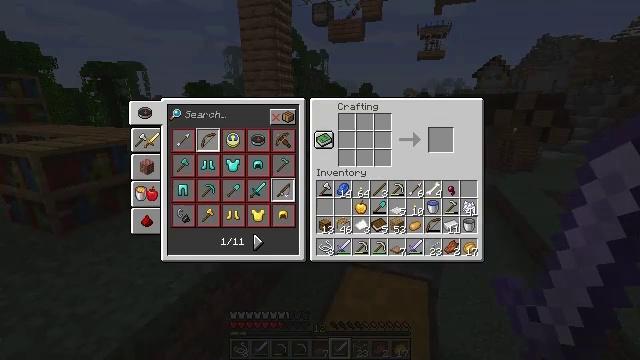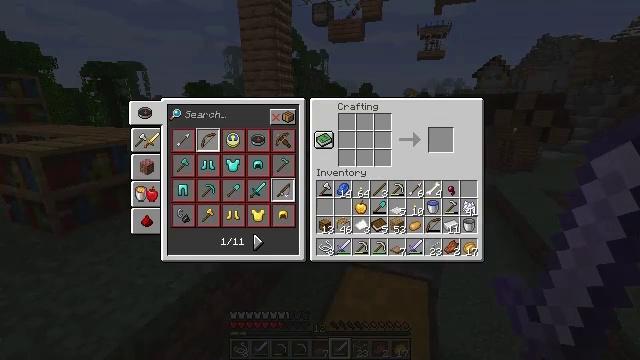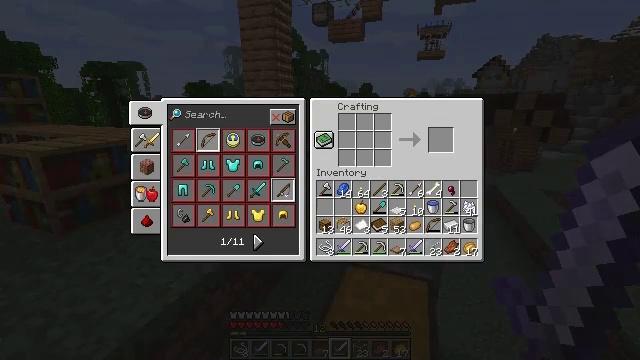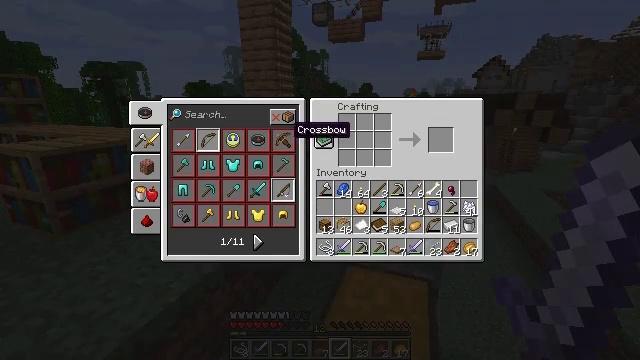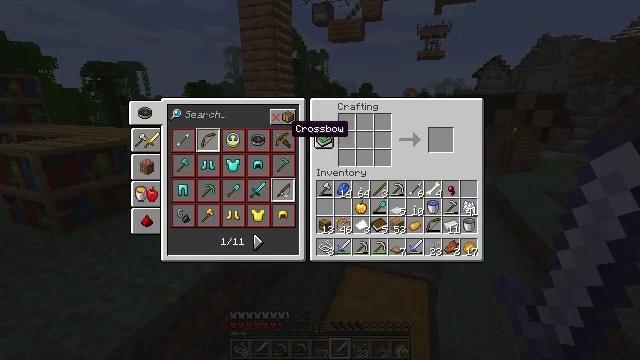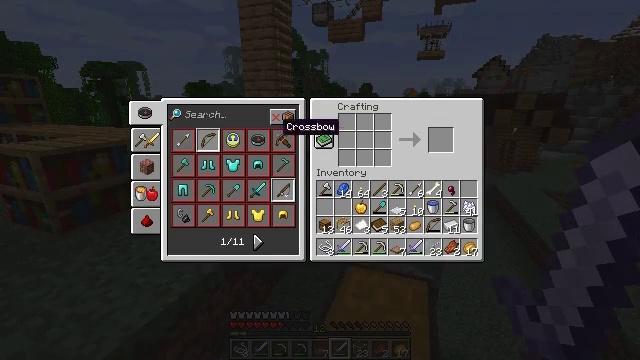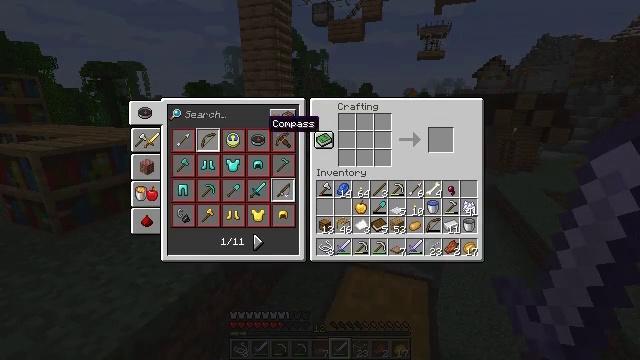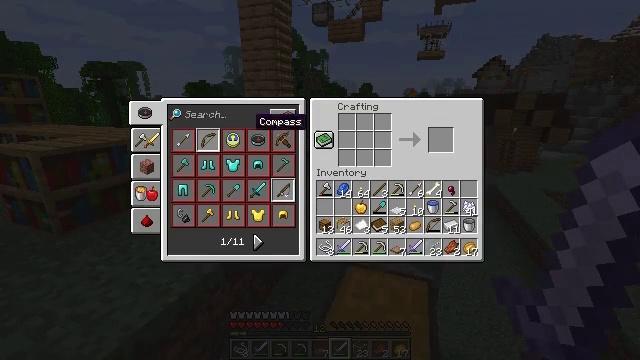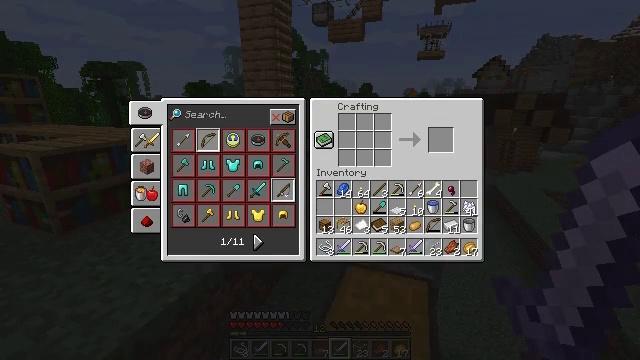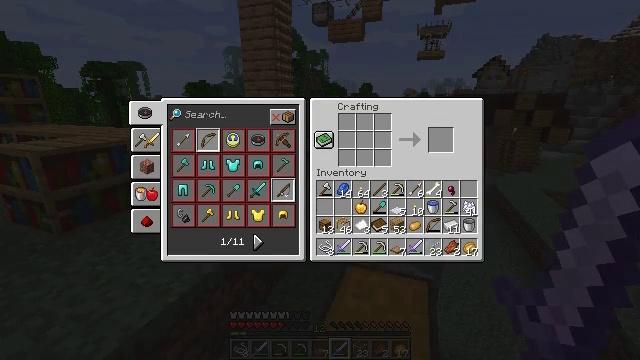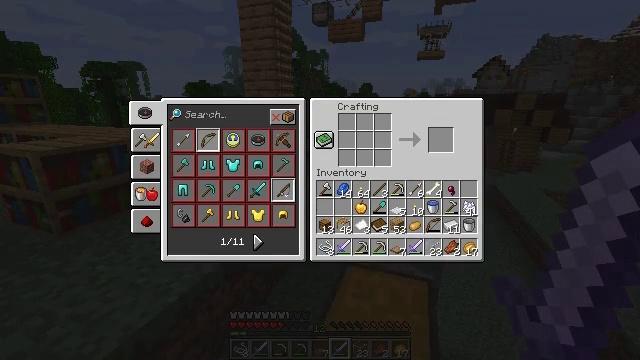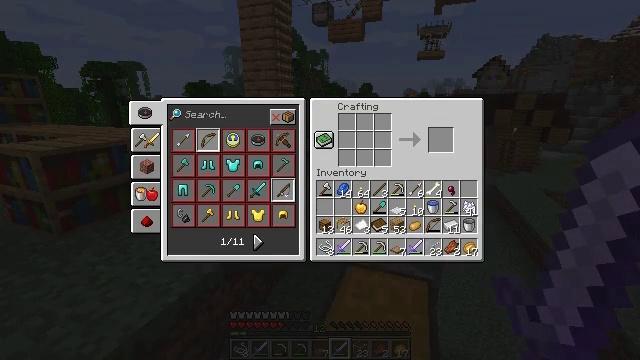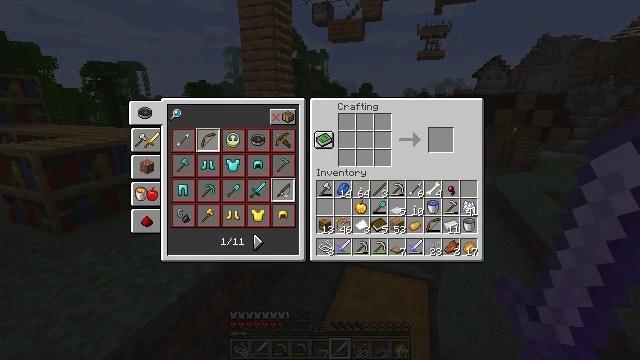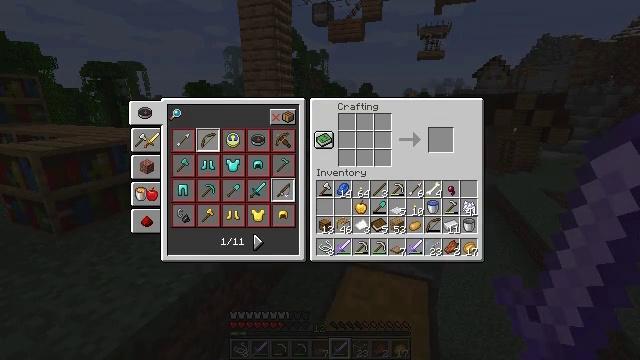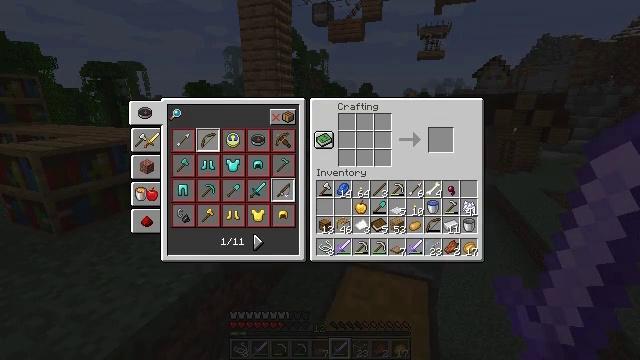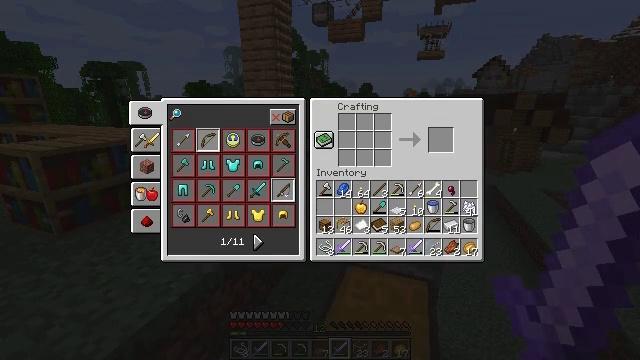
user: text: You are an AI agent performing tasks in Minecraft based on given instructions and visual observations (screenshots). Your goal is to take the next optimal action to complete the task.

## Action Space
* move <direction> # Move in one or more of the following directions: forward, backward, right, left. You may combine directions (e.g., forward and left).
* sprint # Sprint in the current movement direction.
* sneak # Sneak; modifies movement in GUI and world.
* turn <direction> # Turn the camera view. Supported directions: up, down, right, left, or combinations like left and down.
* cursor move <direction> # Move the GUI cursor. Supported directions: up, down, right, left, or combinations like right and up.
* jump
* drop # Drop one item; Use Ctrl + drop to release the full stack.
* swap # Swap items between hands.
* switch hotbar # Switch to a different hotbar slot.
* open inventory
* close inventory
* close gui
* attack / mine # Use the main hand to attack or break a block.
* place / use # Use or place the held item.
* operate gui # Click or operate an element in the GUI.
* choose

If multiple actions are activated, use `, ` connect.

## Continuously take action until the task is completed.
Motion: motion action
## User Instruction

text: Make a bookshelf using three books and six planks.
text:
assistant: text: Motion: cursor move up
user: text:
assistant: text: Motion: cursor move left and up
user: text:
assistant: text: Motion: cursor move left and up
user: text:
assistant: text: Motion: no_op
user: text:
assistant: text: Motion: cursor move left
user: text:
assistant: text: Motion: cursor move left
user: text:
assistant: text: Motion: cursor move left
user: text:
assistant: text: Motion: cursor move left
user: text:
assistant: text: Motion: cursor move left and up
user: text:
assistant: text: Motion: no_op
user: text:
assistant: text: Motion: no_op
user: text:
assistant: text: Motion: operate gui
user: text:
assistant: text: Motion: operate gui
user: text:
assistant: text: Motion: operate gui
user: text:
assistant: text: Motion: no_op
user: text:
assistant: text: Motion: no_op
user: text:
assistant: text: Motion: no_op
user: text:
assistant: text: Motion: no_op
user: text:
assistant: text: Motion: no_op
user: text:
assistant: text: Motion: no_op
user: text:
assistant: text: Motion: no_op
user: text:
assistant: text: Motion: no_op
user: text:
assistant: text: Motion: no_op
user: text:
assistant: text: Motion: no_op
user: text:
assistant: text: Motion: no_op
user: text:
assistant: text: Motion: no_op
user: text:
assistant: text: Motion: no_op
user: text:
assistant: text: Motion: no_op
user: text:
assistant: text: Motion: no_op
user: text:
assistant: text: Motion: no_op